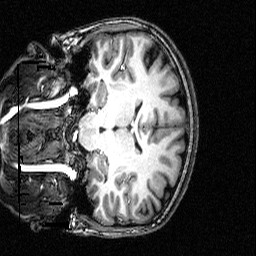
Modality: T1w
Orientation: coronal
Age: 22
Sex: female
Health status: healthy
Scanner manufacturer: siemens
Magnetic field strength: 3 T
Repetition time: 2.5 s
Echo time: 0.00393 s